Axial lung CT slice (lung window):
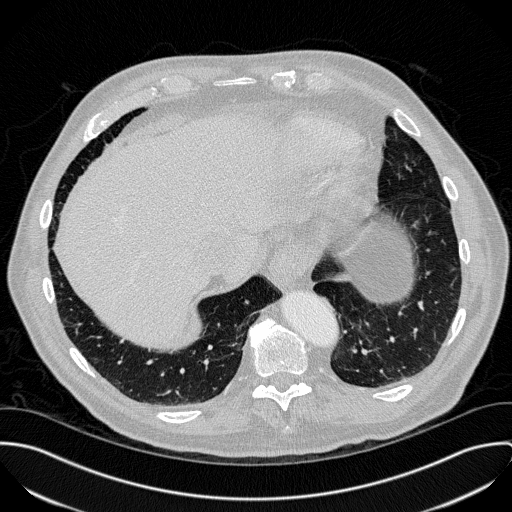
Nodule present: no